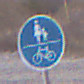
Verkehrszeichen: GemeinsamerGehUndRadweg
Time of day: SunriseSunset
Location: Outdoor (Suburban)
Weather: PartlyCloudy
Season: NotSpecified
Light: Natural